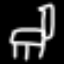
Label: chair